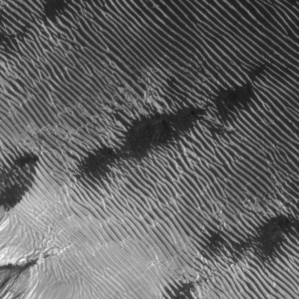
Label: frost